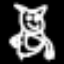
Label: frog